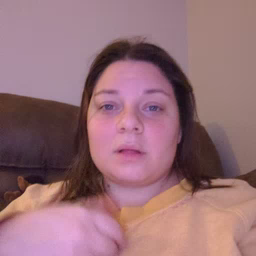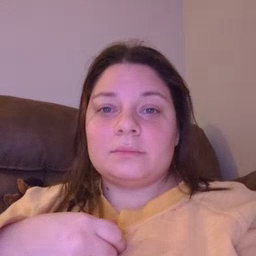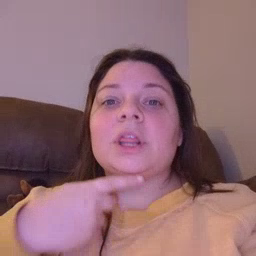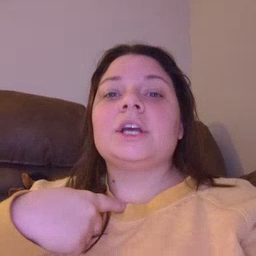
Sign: thirsty